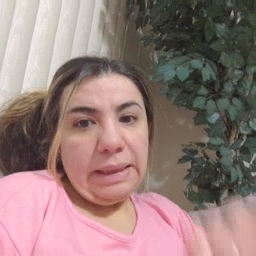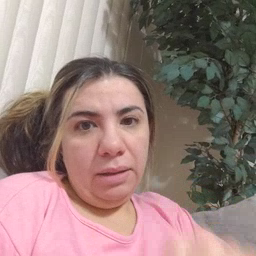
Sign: that